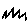
Label: zigzag